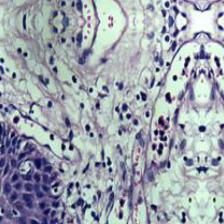
Diagnosis: Normal